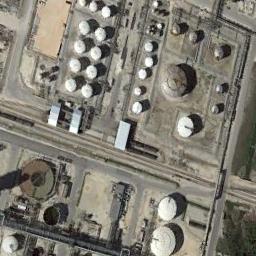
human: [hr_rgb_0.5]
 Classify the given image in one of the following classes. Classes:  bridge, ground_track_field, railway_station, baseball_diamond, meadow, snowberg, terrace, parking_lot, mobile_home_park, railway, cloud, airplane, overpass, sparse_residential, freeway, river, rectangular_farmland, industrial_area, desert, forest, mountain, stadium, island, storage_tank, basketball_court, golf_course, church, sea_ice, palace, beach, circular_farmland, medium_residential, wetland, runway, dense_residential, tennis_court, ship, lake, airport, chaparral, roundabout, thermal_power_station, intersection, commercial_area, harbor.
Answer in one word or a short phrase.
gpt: storage_tank